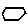
Label: hexagon